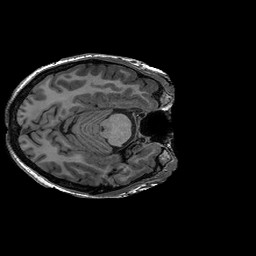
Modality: T1w
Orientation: axial
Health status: ill
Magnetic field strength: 3 T